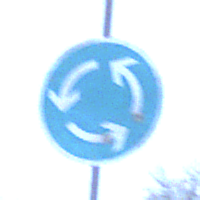
Verkehrszeichen: Kreisverkehr
Umgebung: Outdoor, Nature
Tageszeit: Midday
Wetter: Overcast
Licht: Natural
Jahreszeit: Winter
Kontrast: LowContrast